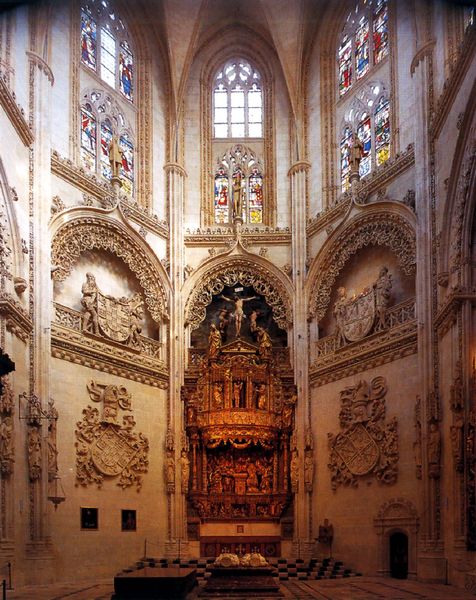
Titel: Burgos, Kathedrale, Capilla del Condestable
Künstler: Simon von Köln
Standort: Burgos (EU - E); Burgos, Kathedrale (EU - E)
Schlagwörter: fenster, holz, marmor, paris, stein, kirche, italien, pilaster, kuppel, romantik, gewölbe, kreuz, altar, wappen, gotisch, jesus, apsis, chor, baldachin, wien, gothik, romanisch, köln, baslika, christ, altarretabel, 1800, 1700, kirche altar, ghotik